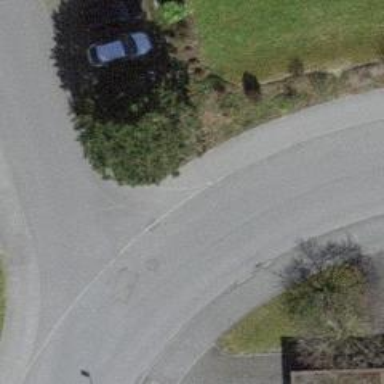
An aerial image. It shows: Kerb serving as barrier.